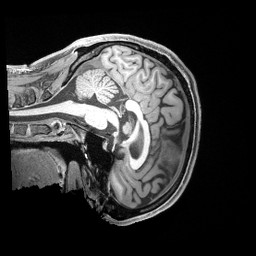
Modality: T1w
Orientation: sagittal
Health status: healthy
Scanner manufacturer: siemens
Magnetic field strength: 3 T
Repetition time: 2.4 s
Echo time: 0.00222 s